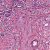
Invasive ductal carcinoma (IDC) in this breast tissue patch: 1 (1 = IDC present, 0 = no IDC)